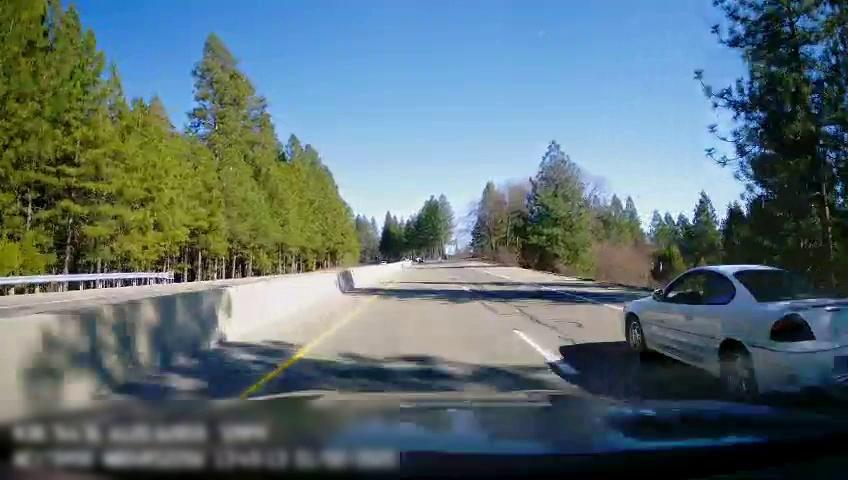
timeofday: Day
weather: Sunny
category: Drivable Space
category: Drivable Space
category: Vehicles | Car
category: Lanes | Current Lane
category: Lanes | Current Lane
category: Lanes | Alternate Lane